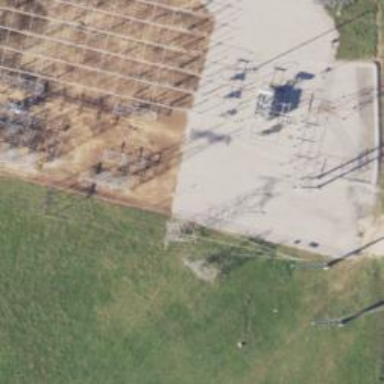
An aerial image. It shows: Switch used for power control.